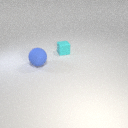
large blue rubber sphere to the left of small cyan rubber cube